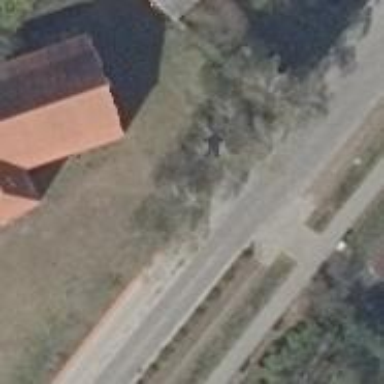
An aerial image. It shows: Residential road with separate sidewalks on both sides.